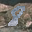
Label: 8